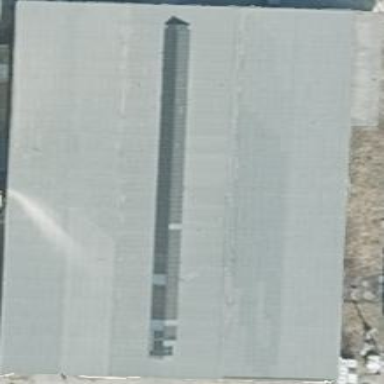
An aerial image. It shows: Industrial building.